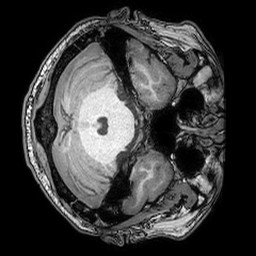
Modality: T1w
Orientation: axial
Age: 33
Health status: ill
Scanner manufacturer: philips
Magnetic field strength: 3 T
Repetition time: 0.007 s
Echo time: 0.003501 s